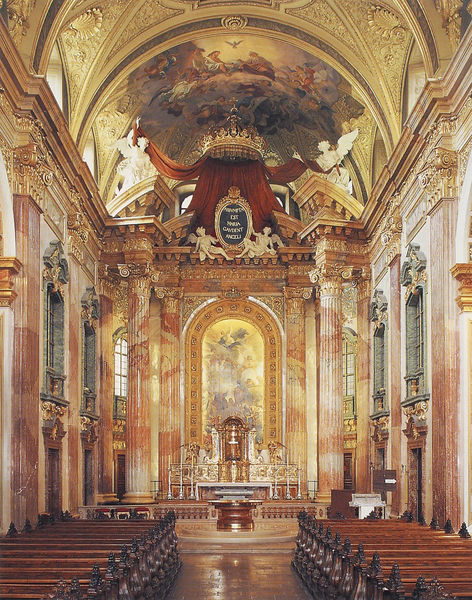
Titel: Universitätskirche (Jesuitenkirche)
Künstler: Andrea Pozzo
Standort: Wien, Universitätskirche (Jesuitenkirche) (EU - AUT)
Schlagwörter: fenster, holz, marmor, schwarz, säulen, rot, barock, taube, vorhang, wolen, kirche, gold, krone, engel, türen, figuren, ornamente, leuchter, stuck, gang, altar, bänke, hochaltar, kerzenleuchter, mittelschiff, baldachin, deckengemälde, latein, heiliger geist, deckengemäld, engl